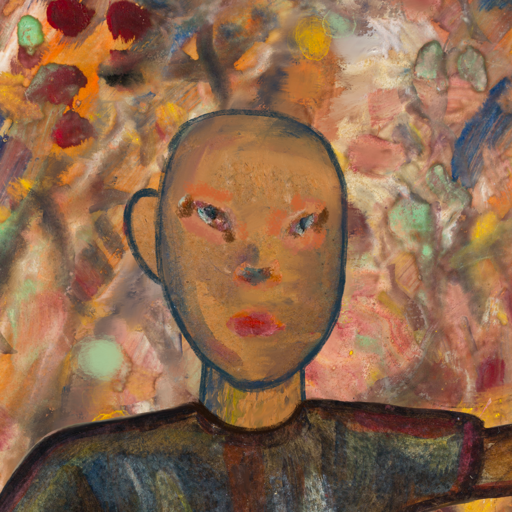
Background: Mother_And_Son_Mother, Head And Neck Front: In_The_Sun, Face Front: Boggyland, Bust: Mosgoul, Hair Front: Blank, Head Accessory: Blank, Second Necklace: Blank, Necklace: Blank, Baby: Blank